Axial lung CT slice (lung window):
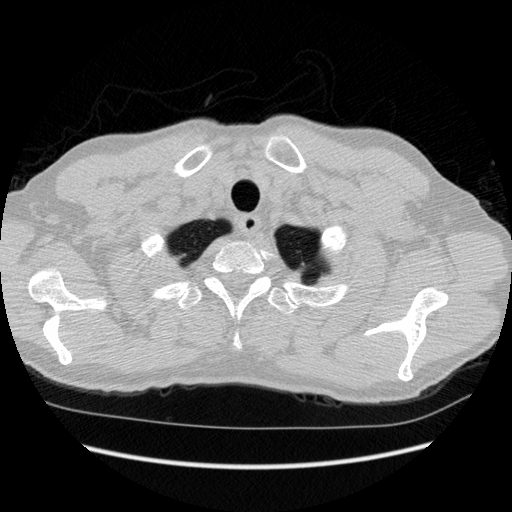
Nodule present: no